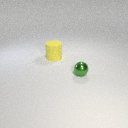
large yellow rubber cylinder to the left of small green metal sphere